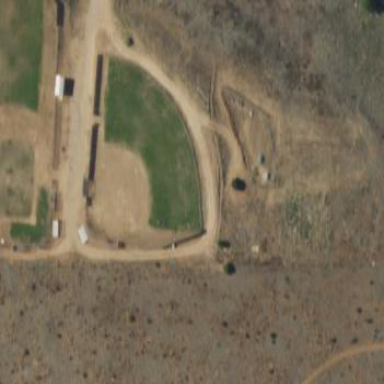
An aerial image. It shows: Baseball pitch for leisure land.